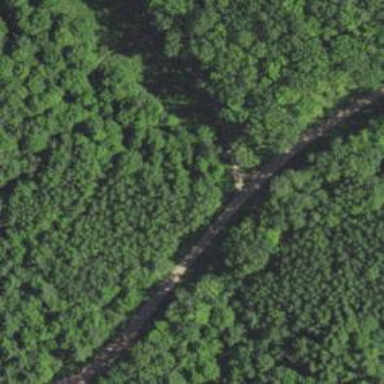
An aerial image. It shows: Abandoned railway with historical significance.